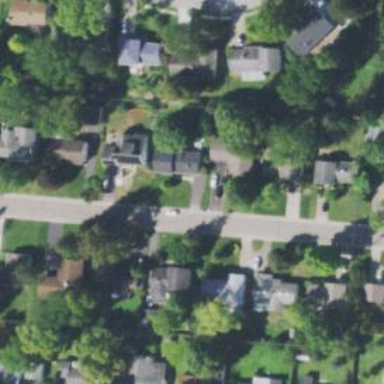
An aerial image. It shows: Residential driveway.